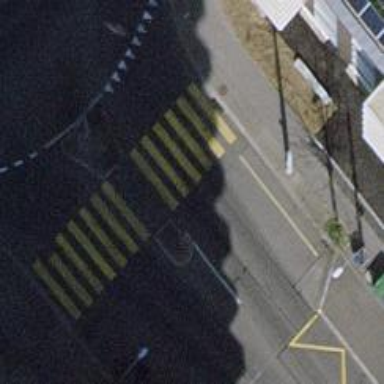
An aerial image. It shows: Uncontrolled crossing with central island on the road.